Question:
I need to find the coordinates of the second point. I know the between the points in radians and I also know the of the vector.
I would really appreciate if someone could point me towards the solution.
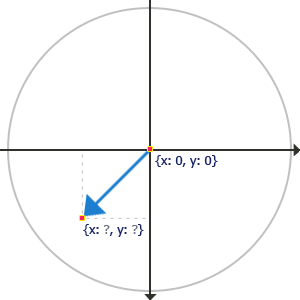
Answer: Given as the length of the vector and the angle
'''
x2 = x1 + Math.cos(Ang) * L
y2 = y1 + Math.sin(Ang) * L
'''
Oops... I just noted the top to bottom orientation of the Y axis...
Konstantin Levin, you will need adapt slightly because the formulas above assume a typical trigonometric coordinates system. In your case the formulas should be:
'''
x2 = x1 + Math.cos(Ang) * L // unchanged
y2 = y1 - Math.sin(Ang) * L // minus on the Sin
'''
Also (what goes without saying, also goes in one says it...) the reference angle should be such that when y2 == y1 and x2 > x1, Ang should be zero, and it should increase as the second point is moved counter-clockwise around the first one.